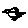
Label: bird